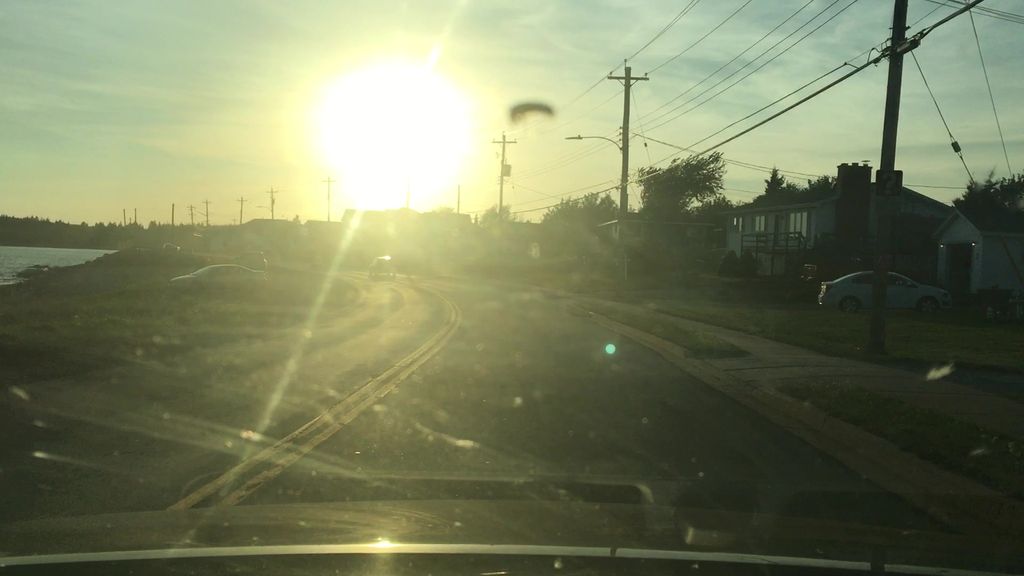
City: halifax